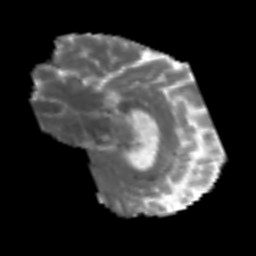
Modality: MD
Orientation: sagittal
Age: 56
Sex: male
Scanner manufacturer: siemens
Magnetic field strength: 3 T
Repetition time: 5.6 s
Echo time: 0.082 s